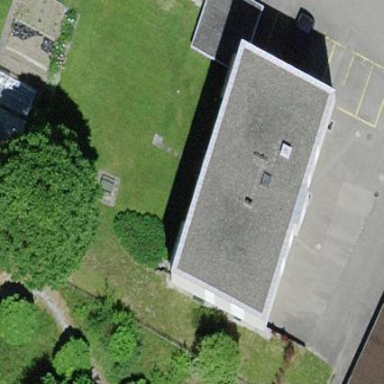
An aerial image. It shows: Garage building.